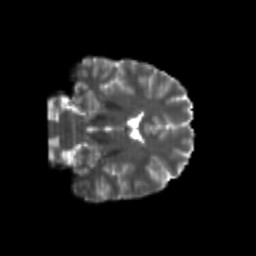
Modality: T2w
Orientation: coronal
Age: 21
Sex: female
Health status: healthy
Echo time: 0.074 s